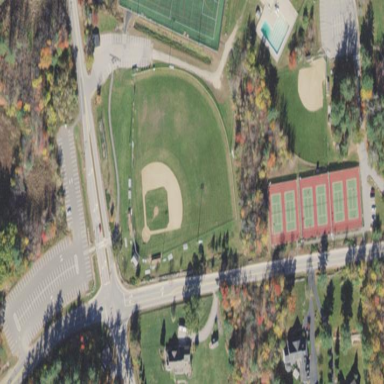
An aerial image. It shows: Baseball pitch for leisure and sports activities.